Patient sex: M
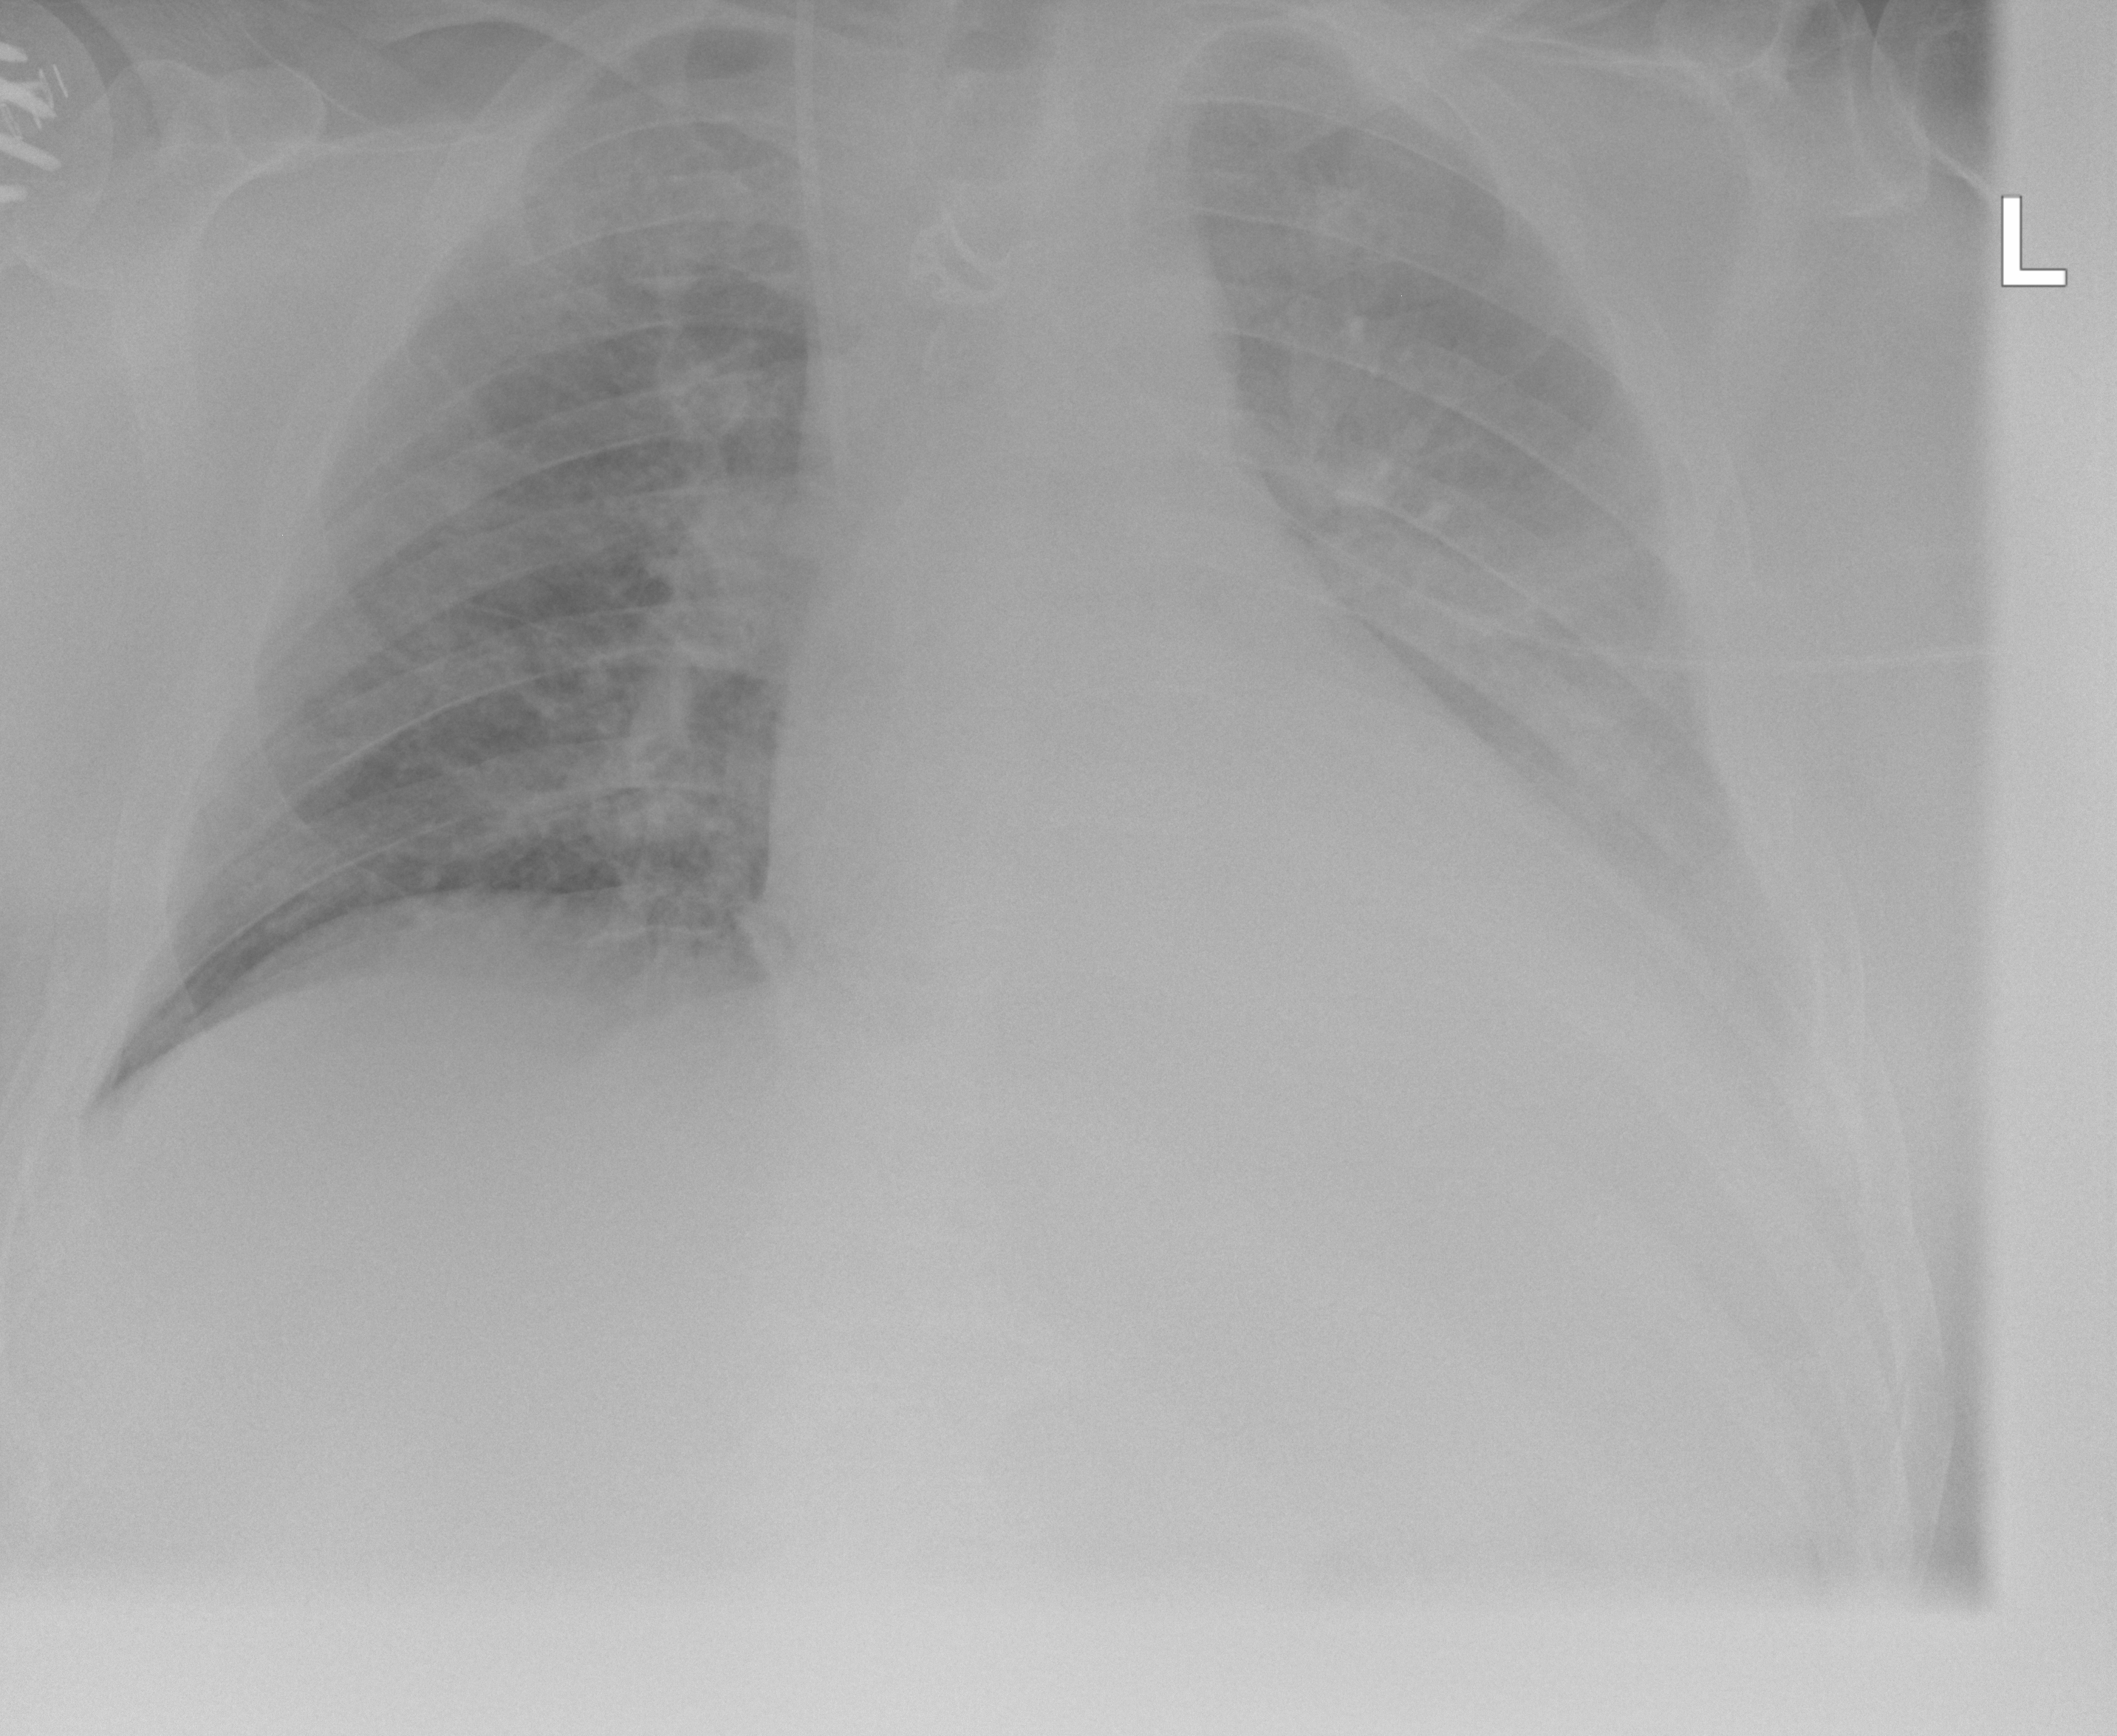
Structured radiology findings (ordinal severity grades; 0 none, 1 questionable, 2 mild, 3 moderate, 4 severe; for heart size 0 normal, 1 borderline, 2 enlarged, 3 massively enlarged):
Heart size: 2
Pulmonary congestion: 2
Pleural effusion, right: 0
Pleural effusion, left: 2
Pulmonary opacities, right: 0
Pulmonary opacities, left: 2
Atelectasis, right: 0
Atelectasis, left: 2